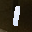
Label: 1